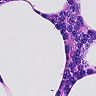
Metastatic tissue present: no